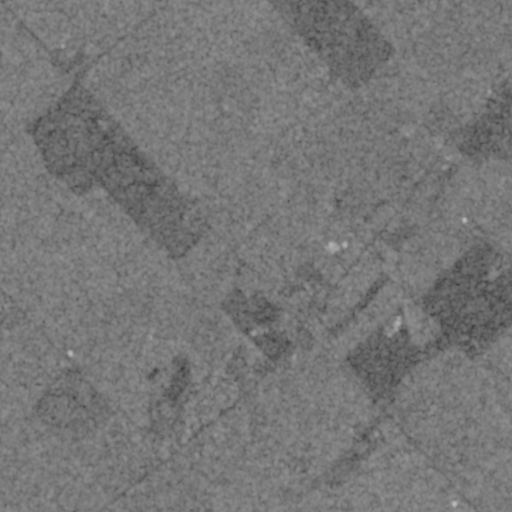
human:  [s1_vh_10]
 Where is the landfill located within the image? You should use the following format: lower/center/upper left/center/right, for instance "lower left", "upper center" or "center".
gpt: The landfill is located in the lower left of the image.
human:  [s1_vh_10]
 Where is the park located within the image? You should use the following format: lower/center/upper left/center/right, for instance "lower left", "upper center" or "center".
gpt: The park is located in the center right of the image.
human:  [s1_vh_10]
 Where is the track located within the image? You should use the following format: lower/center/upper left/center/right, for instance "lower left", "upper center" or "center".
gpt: The track is located in the lower center of the image.
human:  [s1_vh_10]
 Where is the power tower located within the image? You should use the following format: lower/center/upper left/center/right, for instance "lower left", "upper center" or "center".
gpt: There is no power tower in the image.

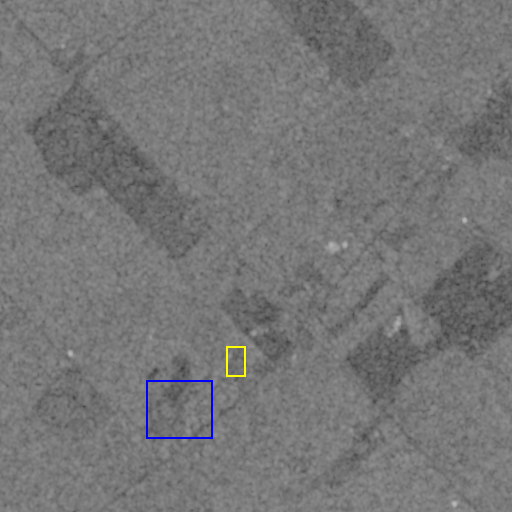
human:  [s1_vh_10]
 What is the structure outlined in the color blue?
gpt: The structure outlined in blue is a landfill.
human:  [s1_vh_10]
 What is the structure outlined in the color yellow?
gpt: The structure outlined in yellow is a track.
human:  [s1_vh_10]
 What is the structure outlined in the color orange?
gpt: There is no orange outline.